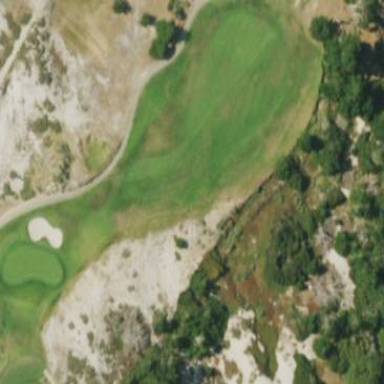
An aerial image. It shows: Golf rough area.